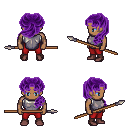
a pixel art fantasy rpg character, male body template, human, dark skin, steel chest armor, red pants, purple princess hairstyle, maroon shoes, spear, four views (front, back, left, right), 2x2 character sprite sheet, small pixel art, hard edges, no anti-aliasing